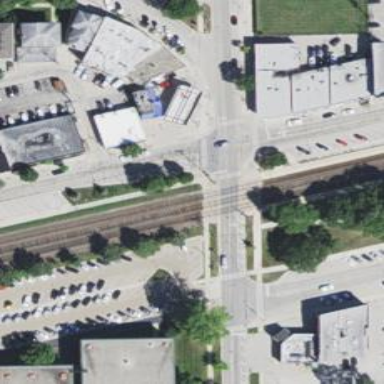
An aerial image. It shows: Railway crossing.